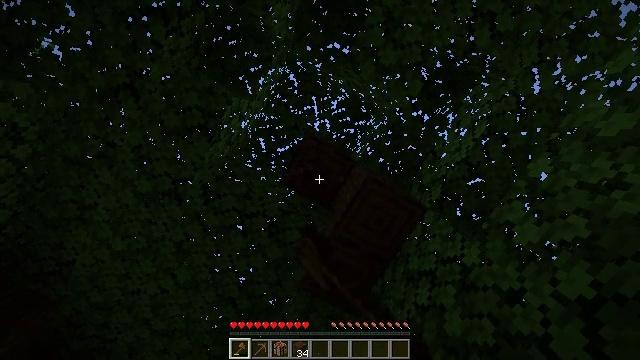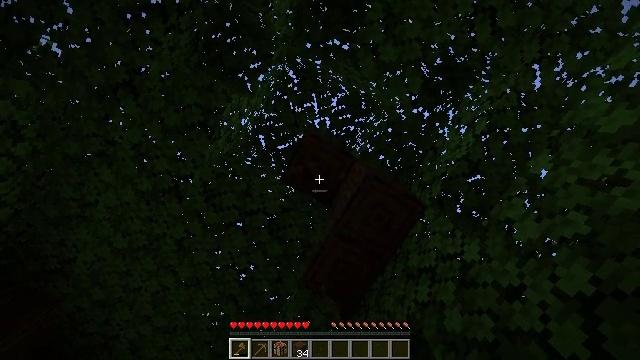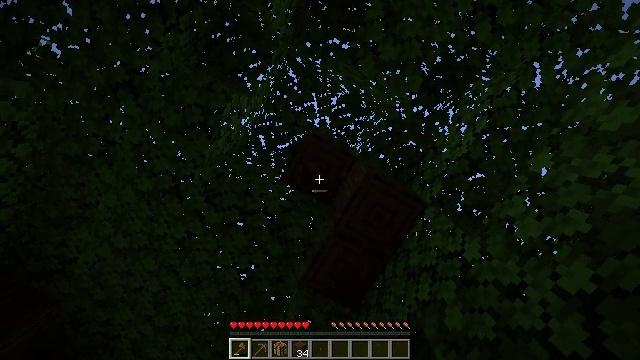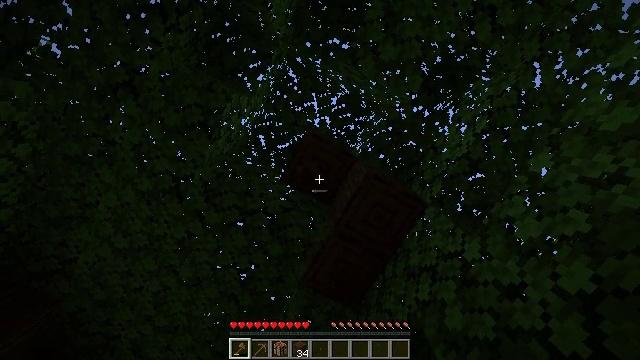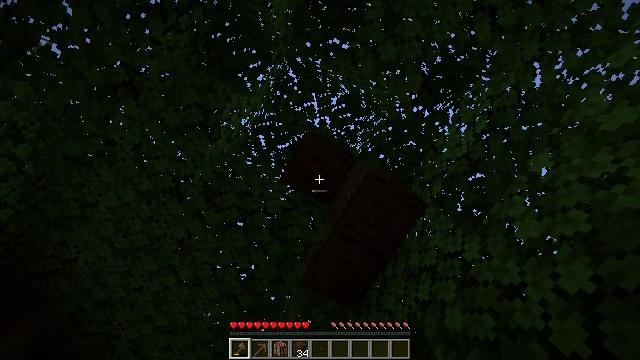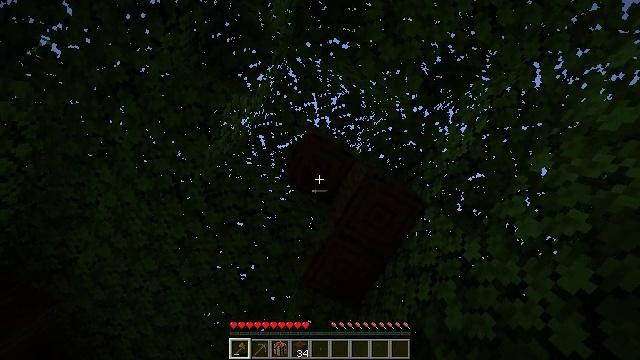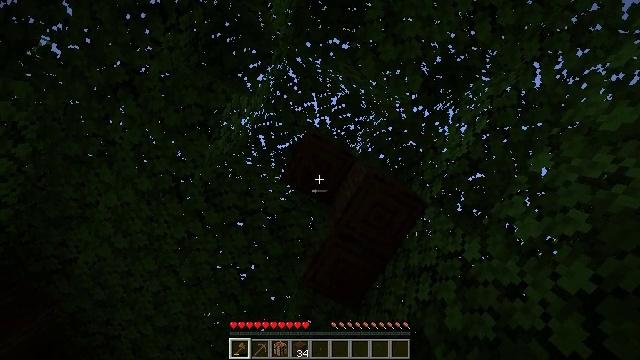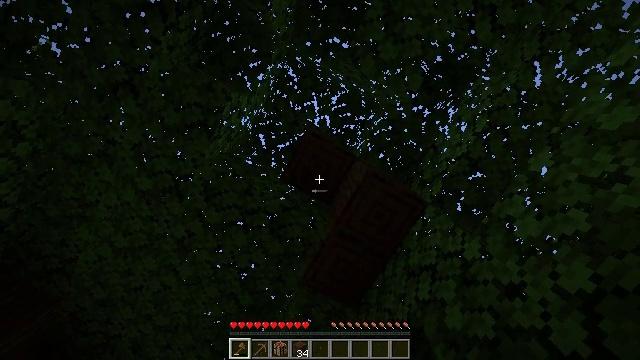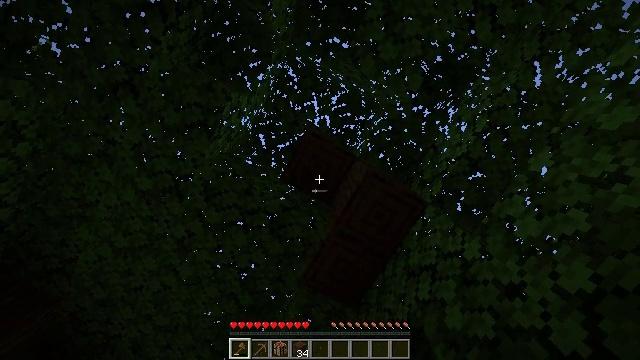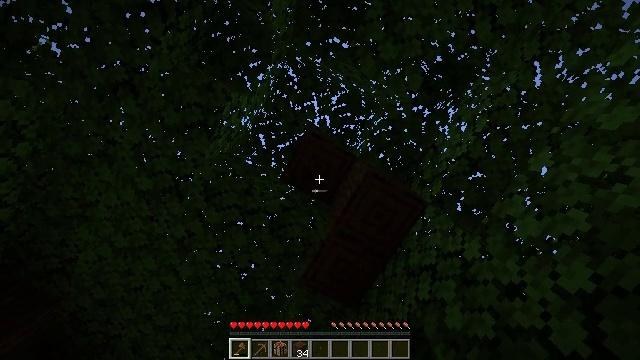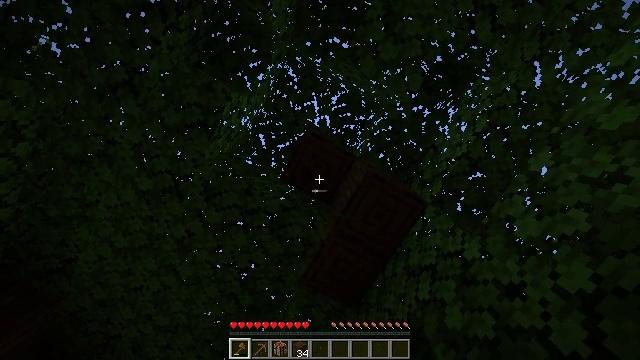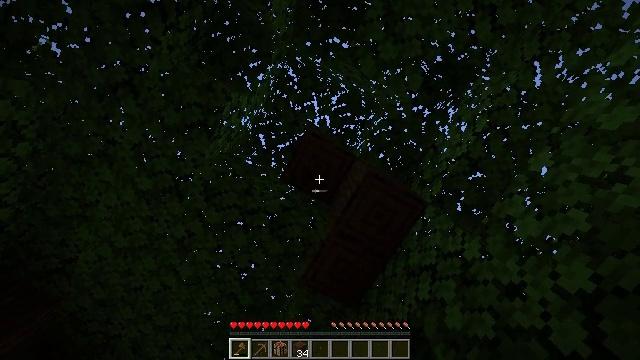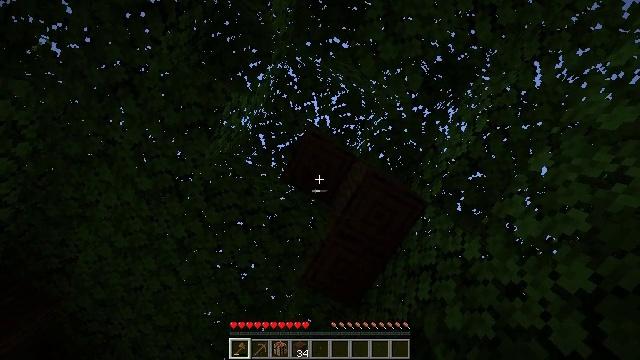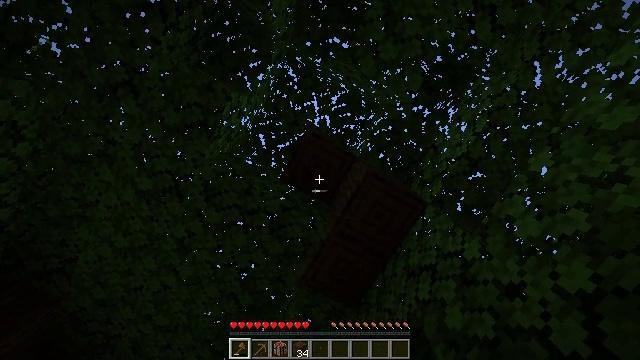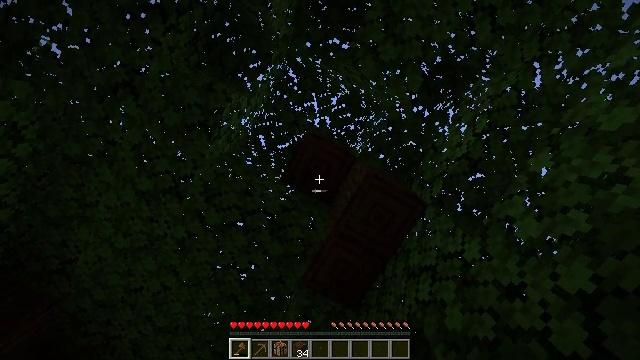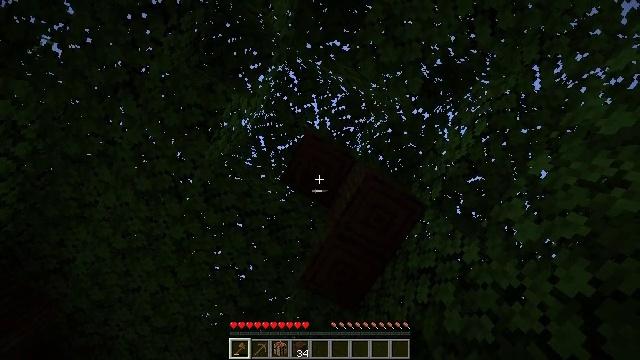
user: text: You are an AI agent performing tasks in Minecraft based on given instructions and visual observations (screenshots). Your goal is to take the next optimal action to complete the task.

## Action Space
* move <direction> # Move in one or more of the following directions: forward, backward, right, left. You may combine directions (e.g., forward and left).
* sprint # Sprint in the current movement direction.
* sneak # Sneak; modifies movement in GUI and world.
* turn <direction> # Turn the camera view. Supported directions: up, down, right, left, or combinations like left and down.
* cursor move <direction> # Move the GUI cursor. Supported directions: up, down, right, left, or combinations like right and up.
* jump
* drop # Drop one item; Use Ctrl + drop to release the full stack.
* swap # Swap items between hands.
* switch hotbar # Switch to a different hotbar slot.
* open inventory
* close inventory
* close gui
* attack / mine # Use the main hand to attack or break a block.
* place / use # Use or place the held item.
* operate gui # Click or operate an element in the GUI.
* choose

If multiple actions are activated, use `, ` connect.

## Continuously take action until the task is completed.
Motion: motion action
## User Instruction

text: Chop down the dark oak log.
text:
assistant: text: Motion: attack / mine
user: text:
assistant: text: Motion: attack / mine
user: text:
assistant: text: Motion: attack / mine
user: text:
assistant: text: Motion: attack / mine
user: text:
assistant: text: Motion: attack / mine
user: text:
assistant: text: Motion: attack / mine
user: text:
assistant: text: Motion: attack / mine
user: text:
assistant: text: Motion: attack / mine
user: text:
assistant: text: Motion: attack / mine
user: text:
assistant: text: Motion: attack / mine
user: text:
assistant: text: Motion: attack / mine
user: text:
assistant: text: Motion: attack / mine
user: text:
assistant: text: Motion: attack / mine
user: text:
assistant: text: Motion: attack / mine
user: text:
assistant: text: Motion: attack / mine
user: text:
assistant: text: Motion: attack / mine
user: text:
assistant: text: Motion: attack / mine
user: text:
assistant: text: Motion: attack / mine
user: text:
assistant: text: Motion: attack / mine
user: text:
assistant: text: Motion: attack / mine
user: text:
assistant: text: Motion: attack / mine
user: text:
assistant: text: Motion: attack / mine
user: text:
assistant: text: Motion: attack / mine
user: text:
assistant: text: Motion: attack / mine
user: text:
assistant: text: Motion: attack / mine
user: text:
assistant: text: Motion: attack / mine
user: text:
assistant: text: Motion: attack / mine
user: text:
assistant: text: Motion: attack / mine
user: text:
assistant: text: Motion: attack / mine
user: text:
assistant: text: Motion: attack / mine